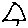
Label: triangle